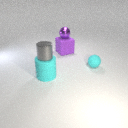
small cyan rubber sphere in front of large purple rubber cube